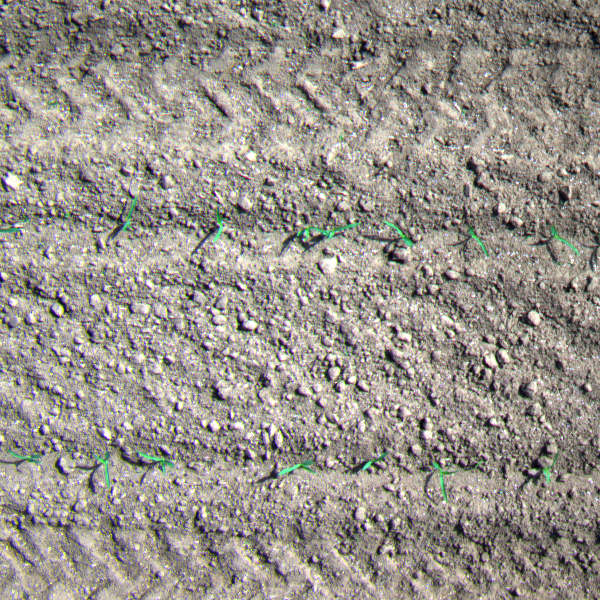
Acquisition date: 2023-05-25
Tile: 0416
Annotated plant instances:
label: maize
label: amaranth
label: amaranth
label: maize
label: maize
label: maize
label: maize
label: maize
label: maize
label: weed_other
label: weed_other
label: weed_other
label: weed_other
label: weed_other
label: weed_other
label: weed_other
label: weed_other
label: maize
label: maize
label: weed_other
label: maize
label: maize
label: maize
label: maize
label: maize
label: weed_other
label: weed_other
label: maize
label: weed_other
label: weed_other